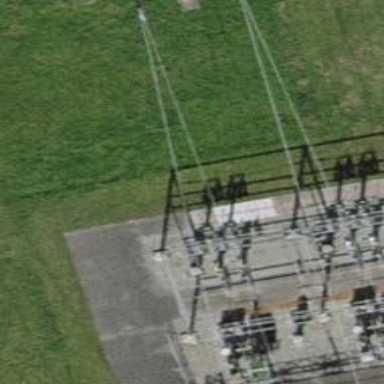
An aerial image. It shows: Power line is depicted.